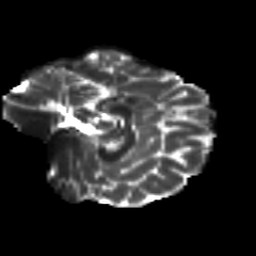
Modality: T2w
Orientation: sagittal
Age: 18
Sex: female
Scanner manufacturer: siemens
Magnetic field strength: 3 T
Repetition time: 8.8 s
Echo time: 0.085 s